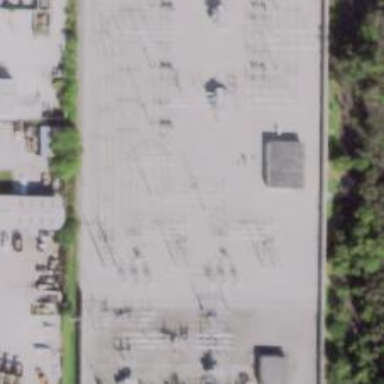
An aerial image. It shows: Switch for power supply.